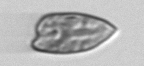
Label: Prorocentrum_dentatum